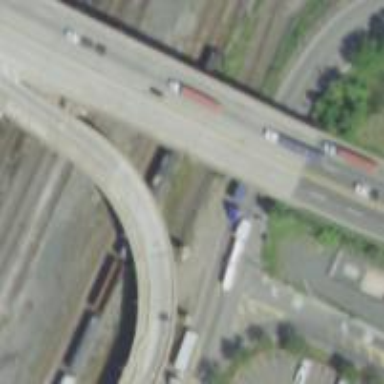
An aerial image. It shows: Secondary link road crossing over bridge.